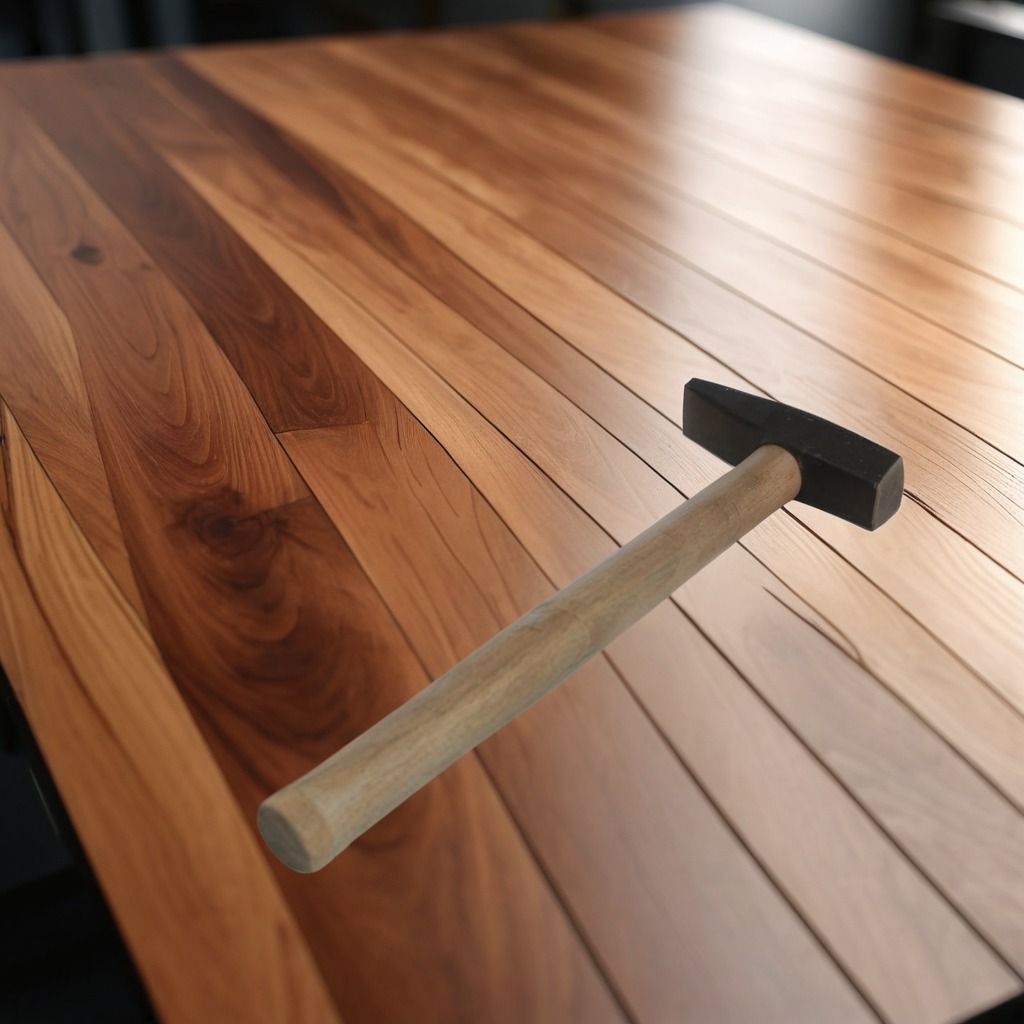
A hammer is lying on the wooden table in a carpentry studio.